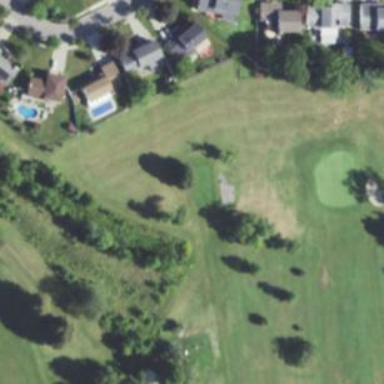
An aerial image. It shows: Golf tee.